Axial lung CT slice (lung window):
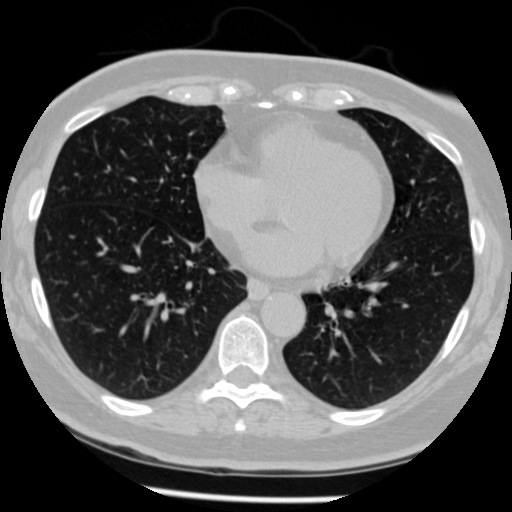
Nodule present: no